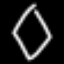
Label: diamond